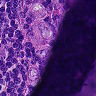
Metastatic tissue present: yes